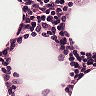
Metastatic tissue present: no